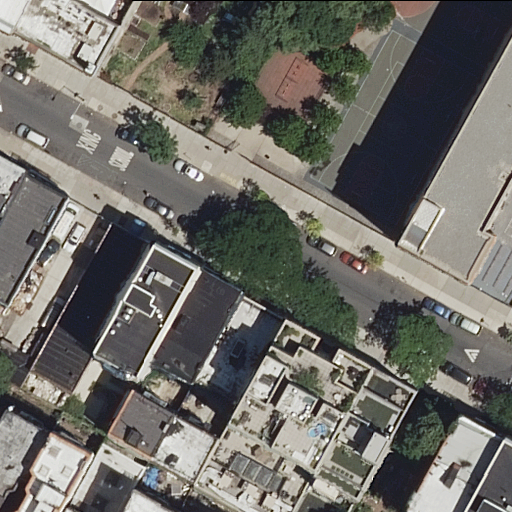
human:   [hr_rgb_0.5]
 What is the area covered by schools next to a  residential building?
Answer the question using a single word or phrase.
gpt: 4545m2

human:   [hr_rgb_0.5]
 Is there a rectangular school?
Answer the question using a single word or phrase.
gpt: no

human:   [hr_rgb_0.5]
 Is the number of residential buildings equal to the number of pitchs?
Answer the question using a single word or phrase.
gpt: no

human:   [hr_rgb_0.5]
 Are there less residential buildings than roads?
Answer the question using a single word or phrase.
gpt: no

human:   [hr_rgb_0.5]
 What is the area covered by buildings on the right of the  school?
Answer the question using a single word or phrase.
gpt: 0m2

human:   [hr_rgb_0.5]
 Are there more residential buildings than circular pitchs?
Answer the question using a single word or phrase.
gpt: yes

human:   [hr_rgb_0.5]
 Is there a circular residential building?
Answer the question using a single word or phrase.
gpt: no

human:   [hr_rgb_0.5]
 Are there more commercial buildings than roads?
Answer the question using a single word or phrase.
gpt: no

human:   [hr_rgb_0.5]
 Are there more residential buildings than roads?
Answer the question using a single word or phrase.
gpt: yes

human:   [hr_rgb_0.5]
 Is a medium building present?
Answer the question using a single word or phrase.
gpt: yes

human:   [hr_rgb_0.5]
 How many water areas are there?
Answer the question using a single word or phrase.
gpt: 0

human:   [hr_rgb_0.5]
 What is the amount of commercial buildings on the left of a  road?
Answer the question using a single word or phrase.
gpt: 0

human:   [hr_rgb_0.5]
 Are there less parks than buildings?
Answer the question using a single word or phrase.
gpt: yes

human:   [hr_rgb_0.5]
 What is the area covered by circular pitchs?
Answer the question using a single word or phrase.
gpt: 0m2

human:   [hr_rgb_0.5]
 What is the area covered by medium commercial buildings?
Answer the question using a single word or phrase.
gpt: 0m2

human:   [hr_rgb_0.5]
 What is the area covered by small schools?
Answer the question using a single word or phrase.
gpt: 0m2

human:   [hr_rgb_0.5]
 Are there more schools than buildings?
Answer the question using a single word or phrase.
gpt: no

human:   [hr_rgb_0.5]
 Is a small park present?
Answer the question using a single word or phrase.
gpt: yes

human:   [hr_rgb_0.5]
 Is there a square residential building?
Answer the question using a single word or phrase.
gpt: no

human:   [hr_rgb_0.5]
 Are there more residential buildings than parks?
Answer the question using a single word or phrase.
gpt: yes

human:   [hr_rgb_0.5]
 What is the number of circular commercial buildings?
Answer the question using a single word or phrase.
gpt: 0

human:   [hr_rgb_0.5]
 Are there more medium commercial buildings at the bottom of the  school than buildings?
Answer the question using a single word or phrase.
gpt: no

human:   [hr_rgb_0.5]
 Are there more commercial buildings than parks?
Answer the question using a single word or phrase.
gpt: no

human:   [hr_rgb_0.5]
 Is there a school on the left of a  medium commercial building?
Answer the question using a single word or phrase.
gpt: no

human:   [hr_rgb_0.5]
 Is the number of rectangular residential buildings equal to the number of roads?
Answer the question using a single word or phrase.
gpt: no

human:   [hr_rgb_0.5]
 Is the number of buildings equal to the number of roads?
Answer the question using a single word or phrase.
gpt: no

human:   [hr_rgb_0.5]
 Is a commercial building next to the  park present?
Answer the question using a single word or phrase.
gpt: no

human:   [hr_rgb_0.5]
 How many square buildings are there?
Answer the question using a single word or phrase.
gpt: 0

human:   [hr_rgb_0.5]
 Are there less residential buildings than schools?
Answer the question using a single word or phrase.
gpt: no

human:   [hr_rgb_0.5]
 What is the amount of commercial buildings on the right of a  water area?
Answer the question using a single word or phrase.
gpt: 0

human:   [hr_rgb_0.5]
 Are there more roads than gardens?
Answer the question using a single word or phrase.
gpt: yes

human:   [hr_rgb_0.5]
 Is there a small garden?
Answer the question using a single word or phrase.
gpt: no

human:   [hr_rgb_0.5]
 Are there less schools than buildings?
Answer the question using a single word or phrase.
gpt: yes

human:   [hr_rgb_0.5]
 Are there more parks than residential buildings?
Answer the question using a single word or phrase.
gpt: no

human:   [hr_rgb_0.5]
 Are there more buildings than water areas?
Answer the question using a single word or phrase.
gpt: yes

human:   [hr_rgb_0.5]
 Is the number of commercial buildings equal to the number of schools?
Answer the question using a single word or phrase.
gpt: no